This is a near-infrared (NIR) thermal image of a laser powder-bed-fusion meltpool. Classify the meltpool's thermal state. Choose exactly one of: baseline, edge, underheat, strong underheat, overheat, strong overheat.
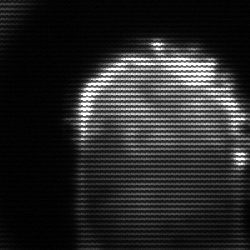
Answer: baseline